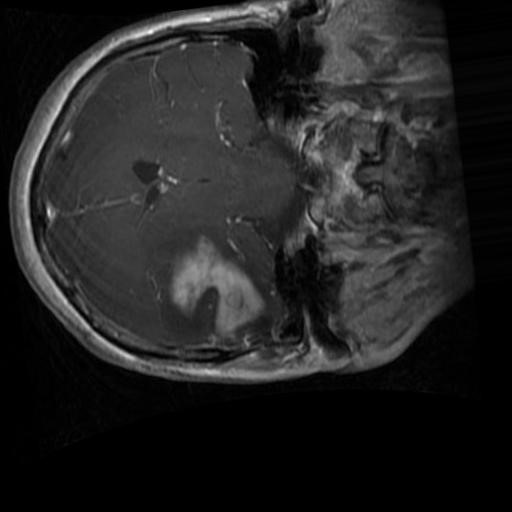
Label: brain_glioma